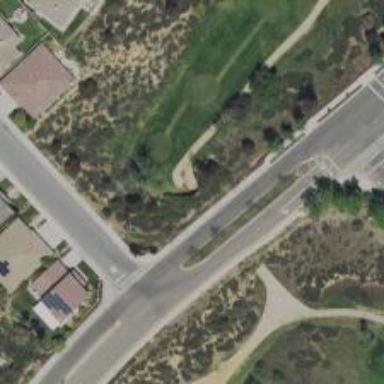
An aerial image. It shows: Service road used as golf cart path.